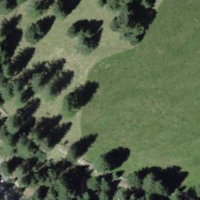
EUNIS habitat code: 31
Species observed at this site:
Vaccinium vitis-idaea